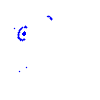
Particle: proton